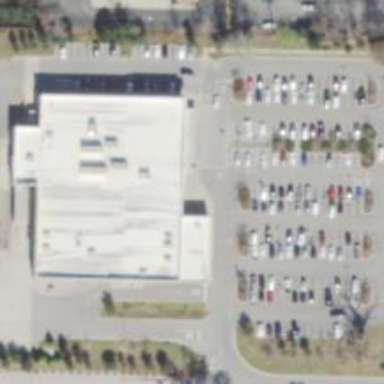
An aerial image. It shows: Parking space.